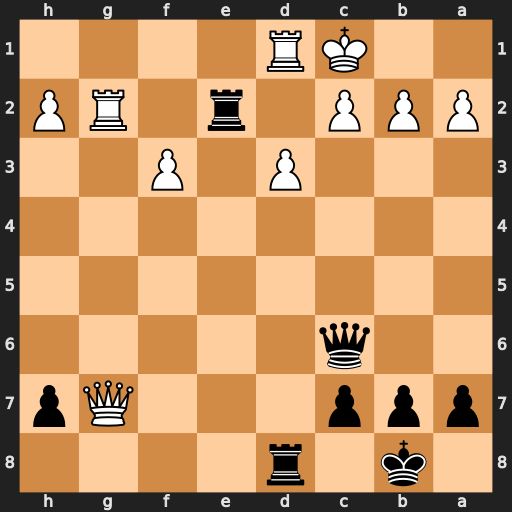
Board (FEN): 1k1r4/ppp3Qp/2q5/8/8/3P1P2/PPP1r1RP/2KR4
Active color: b
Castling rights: -
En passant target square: -
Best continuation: Qxc2#